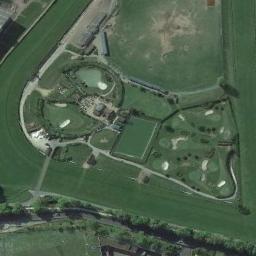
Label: golf_course